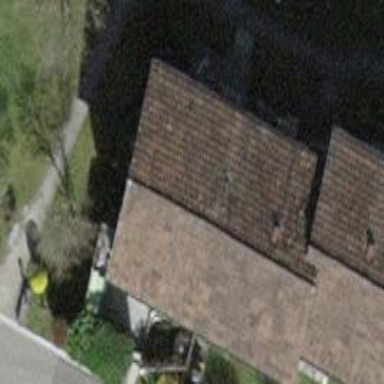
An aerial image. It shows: Simple house.